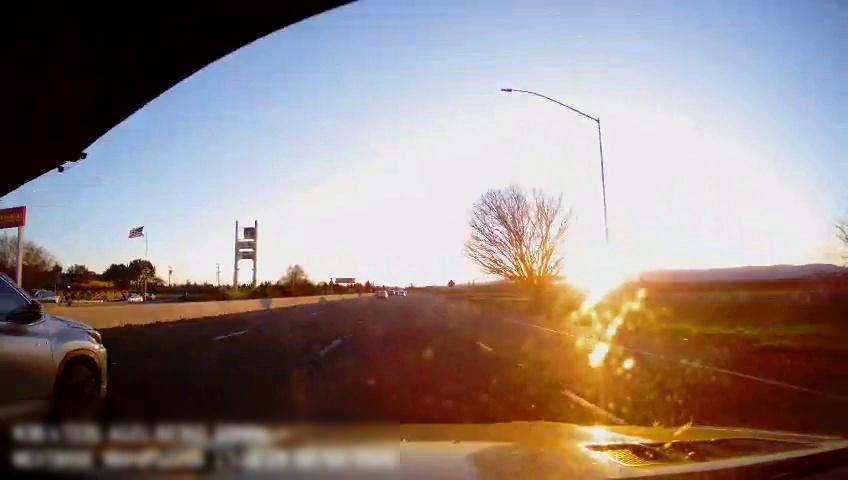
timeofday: Day
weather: Sunny
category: Drivable Space
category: Vehicles | Car
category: Vehicles | Car
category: Vehicles | Car
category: Vehicles | SUV
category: Lanes | Alternate Lane
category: Lanes | Current Lane
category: Lanes | Alternate Lane
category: Lanes | Alternate Lane
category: Traffic | Signs
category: Traffic | Signs
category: Traffic | Signs